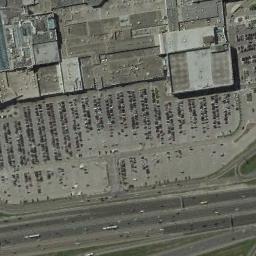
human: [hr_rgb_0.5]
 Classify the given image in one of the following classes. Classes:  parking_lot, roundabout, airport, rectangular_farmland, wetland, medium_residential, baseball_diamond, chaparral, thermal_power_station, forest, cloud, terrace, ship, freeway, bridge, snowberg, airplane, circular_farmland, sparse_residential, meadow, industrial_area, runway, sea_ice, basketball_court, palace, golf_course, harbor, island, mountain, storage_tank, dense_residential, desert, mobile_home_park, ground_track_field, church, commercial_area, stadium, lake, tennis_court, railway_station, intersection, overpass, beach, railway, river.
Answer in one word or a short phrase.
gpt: parking_lot